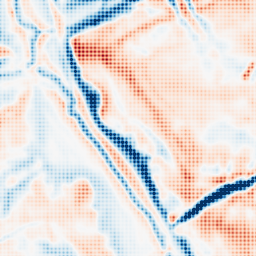
Category: multiscale
Decomposition family: dog_multiscale
Decomposition parameters: sigma_ratio: 1.6
n_scales: 3
base_sigma: 2
Upsampling method: sinc_blackman
Upsampling parameters: scale: 4
kernel_size: 4
Upsampling scale: 4